Field crop: maize
Growth stage: 2
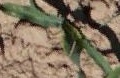
Species: maize